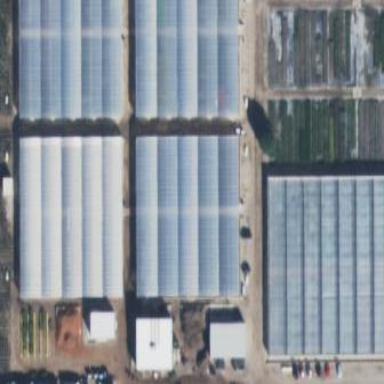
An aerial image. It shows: Greenhouse used for horticulture.